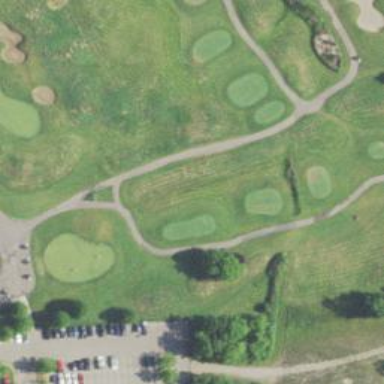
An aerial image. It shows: Path used for both walking and golf.